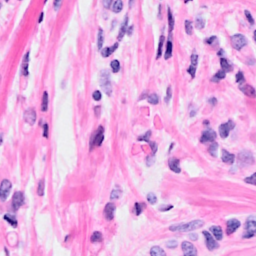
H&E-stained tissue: Breast